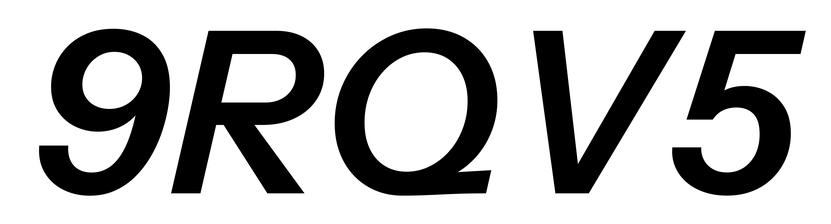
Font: InstrumentSans-Italic_SemiBold_Italic